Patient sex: M
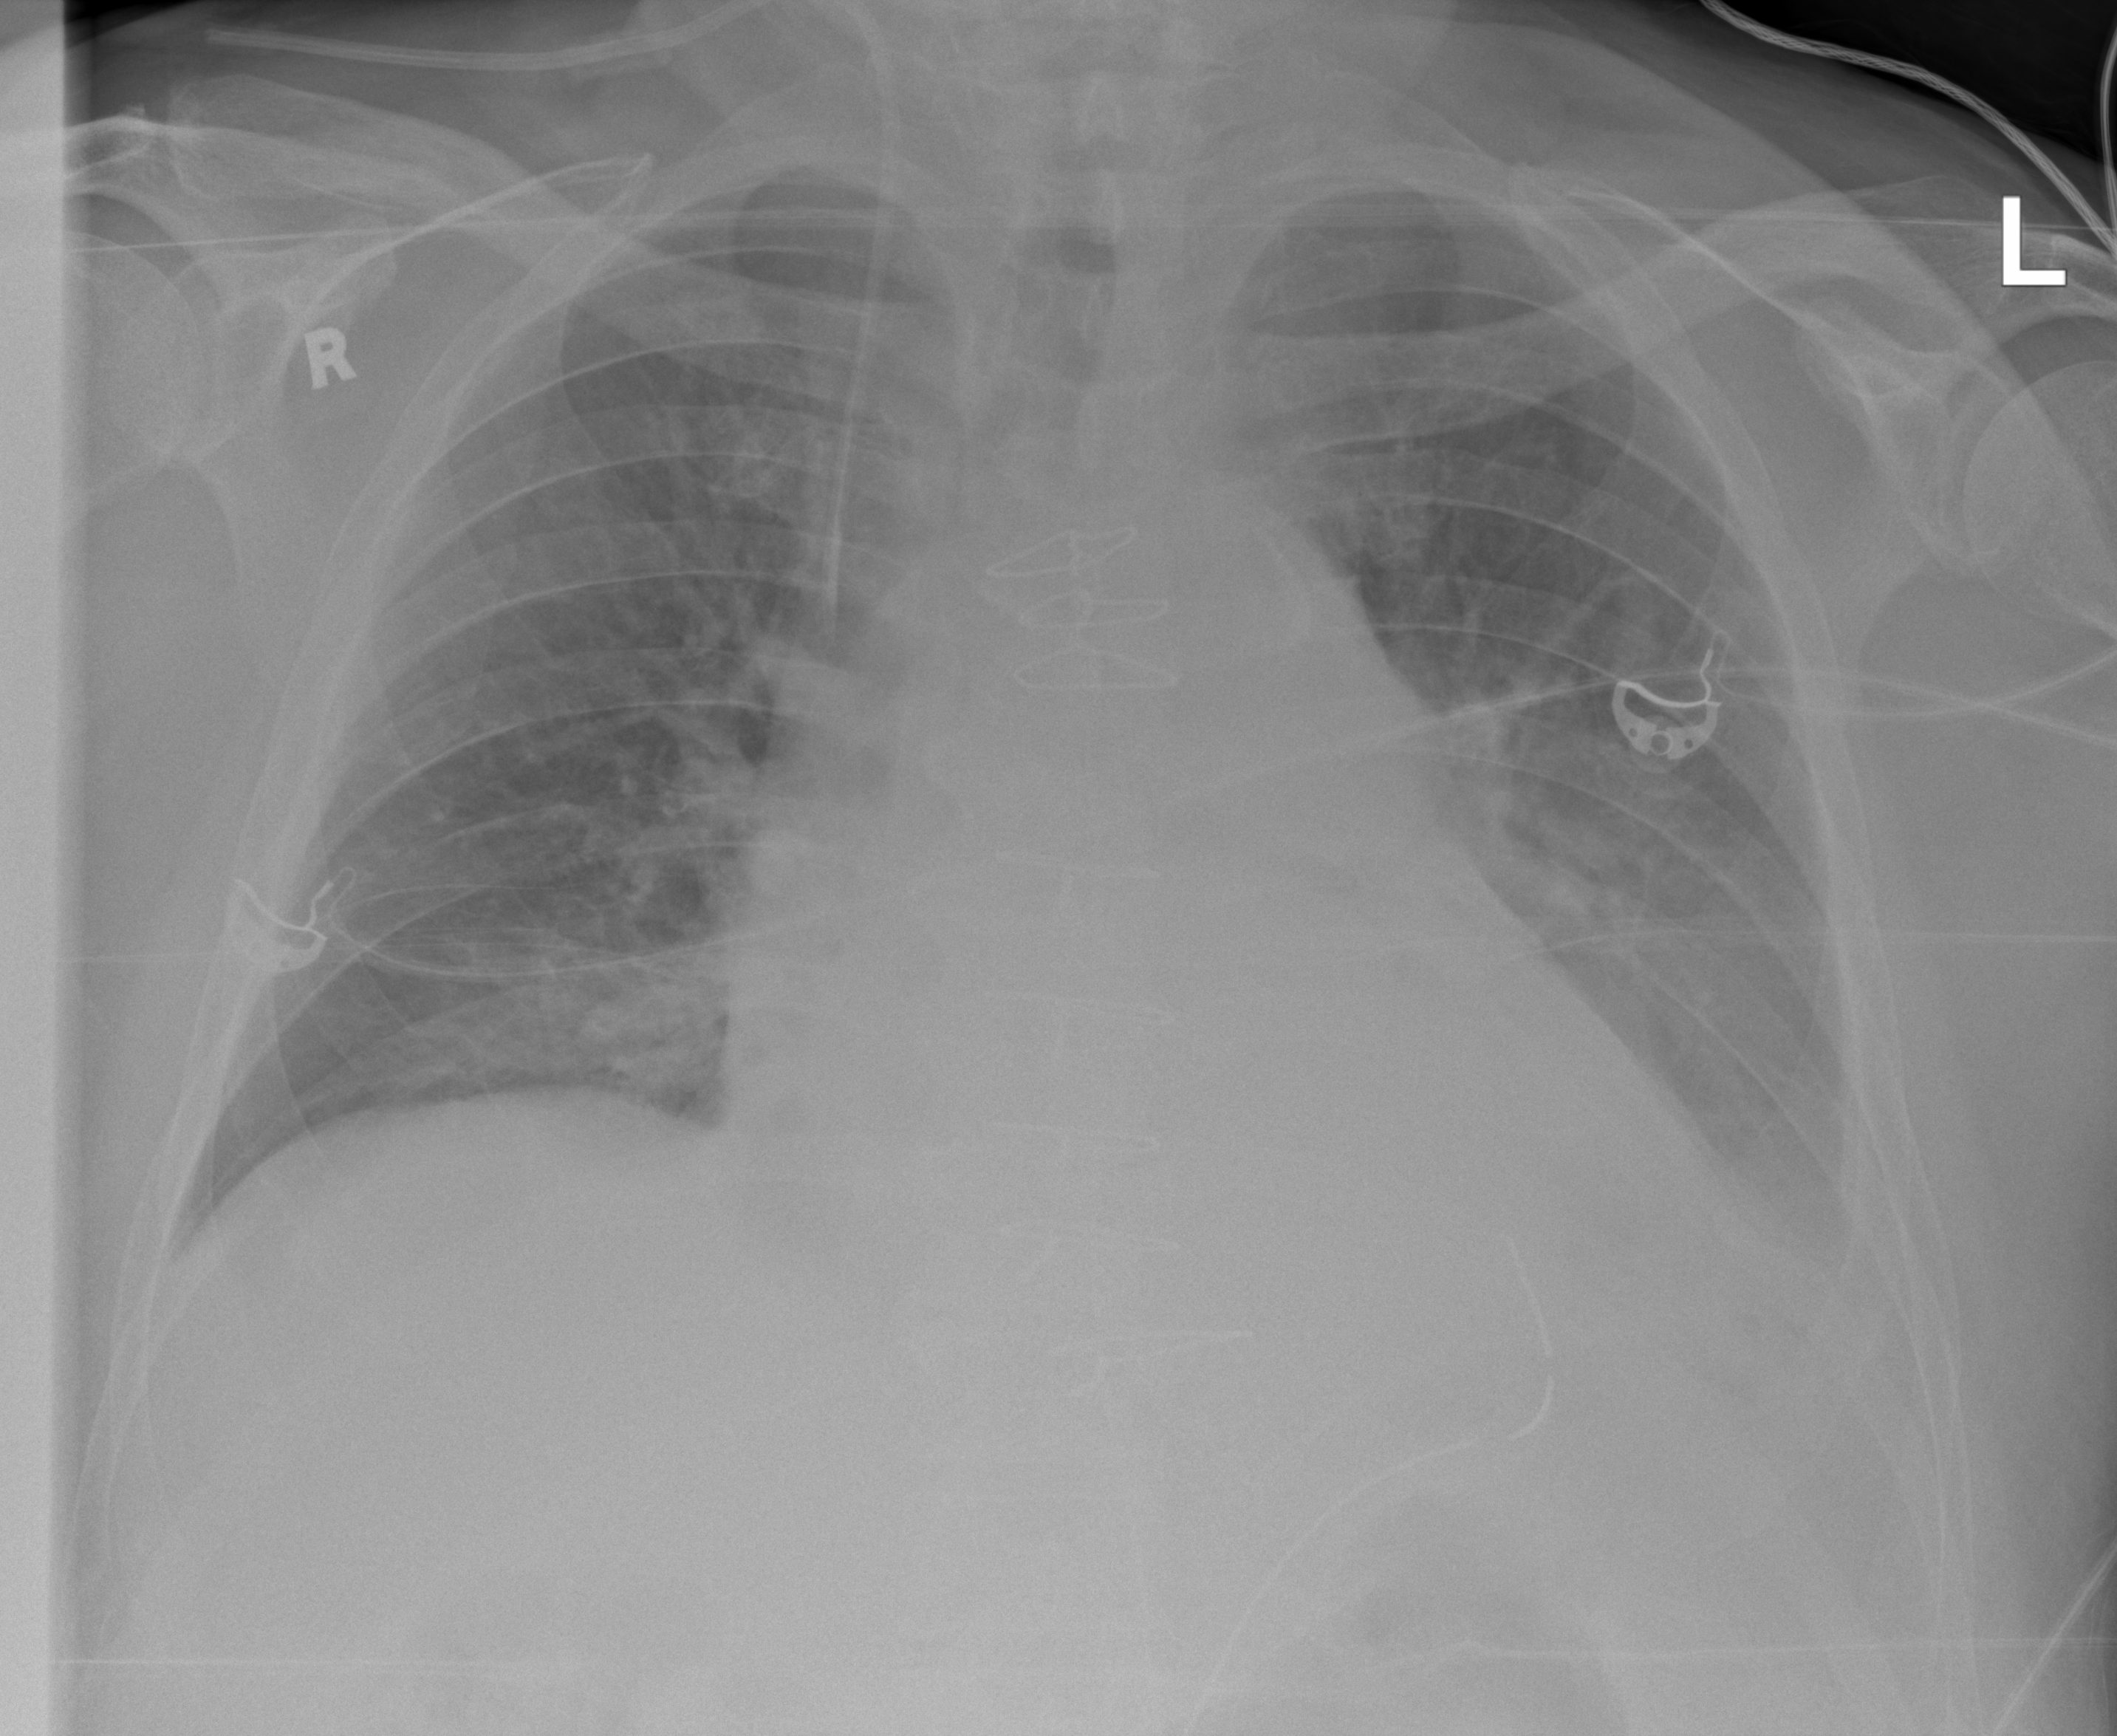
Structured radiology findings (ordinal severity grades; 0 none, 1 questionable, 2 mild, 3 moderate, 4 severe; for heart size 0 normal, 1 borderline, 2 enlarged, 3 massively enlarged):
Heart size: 2
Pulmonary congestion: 2
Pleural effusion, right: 1
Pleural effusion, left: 2
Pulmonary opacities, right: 0
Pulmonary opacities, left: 0
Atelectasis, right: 2
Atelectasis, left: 3